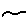
Label: line